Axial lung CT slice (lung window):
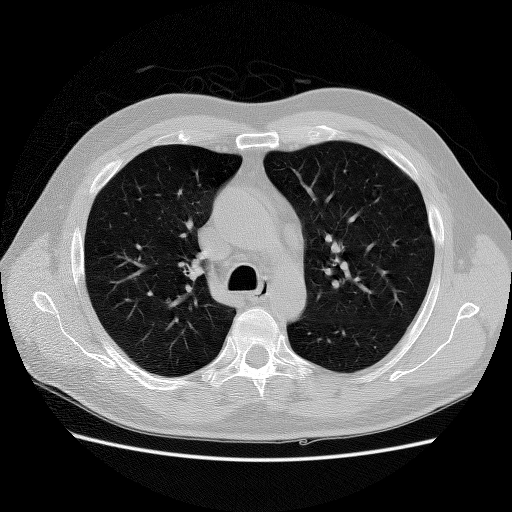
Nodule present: no